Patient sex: F
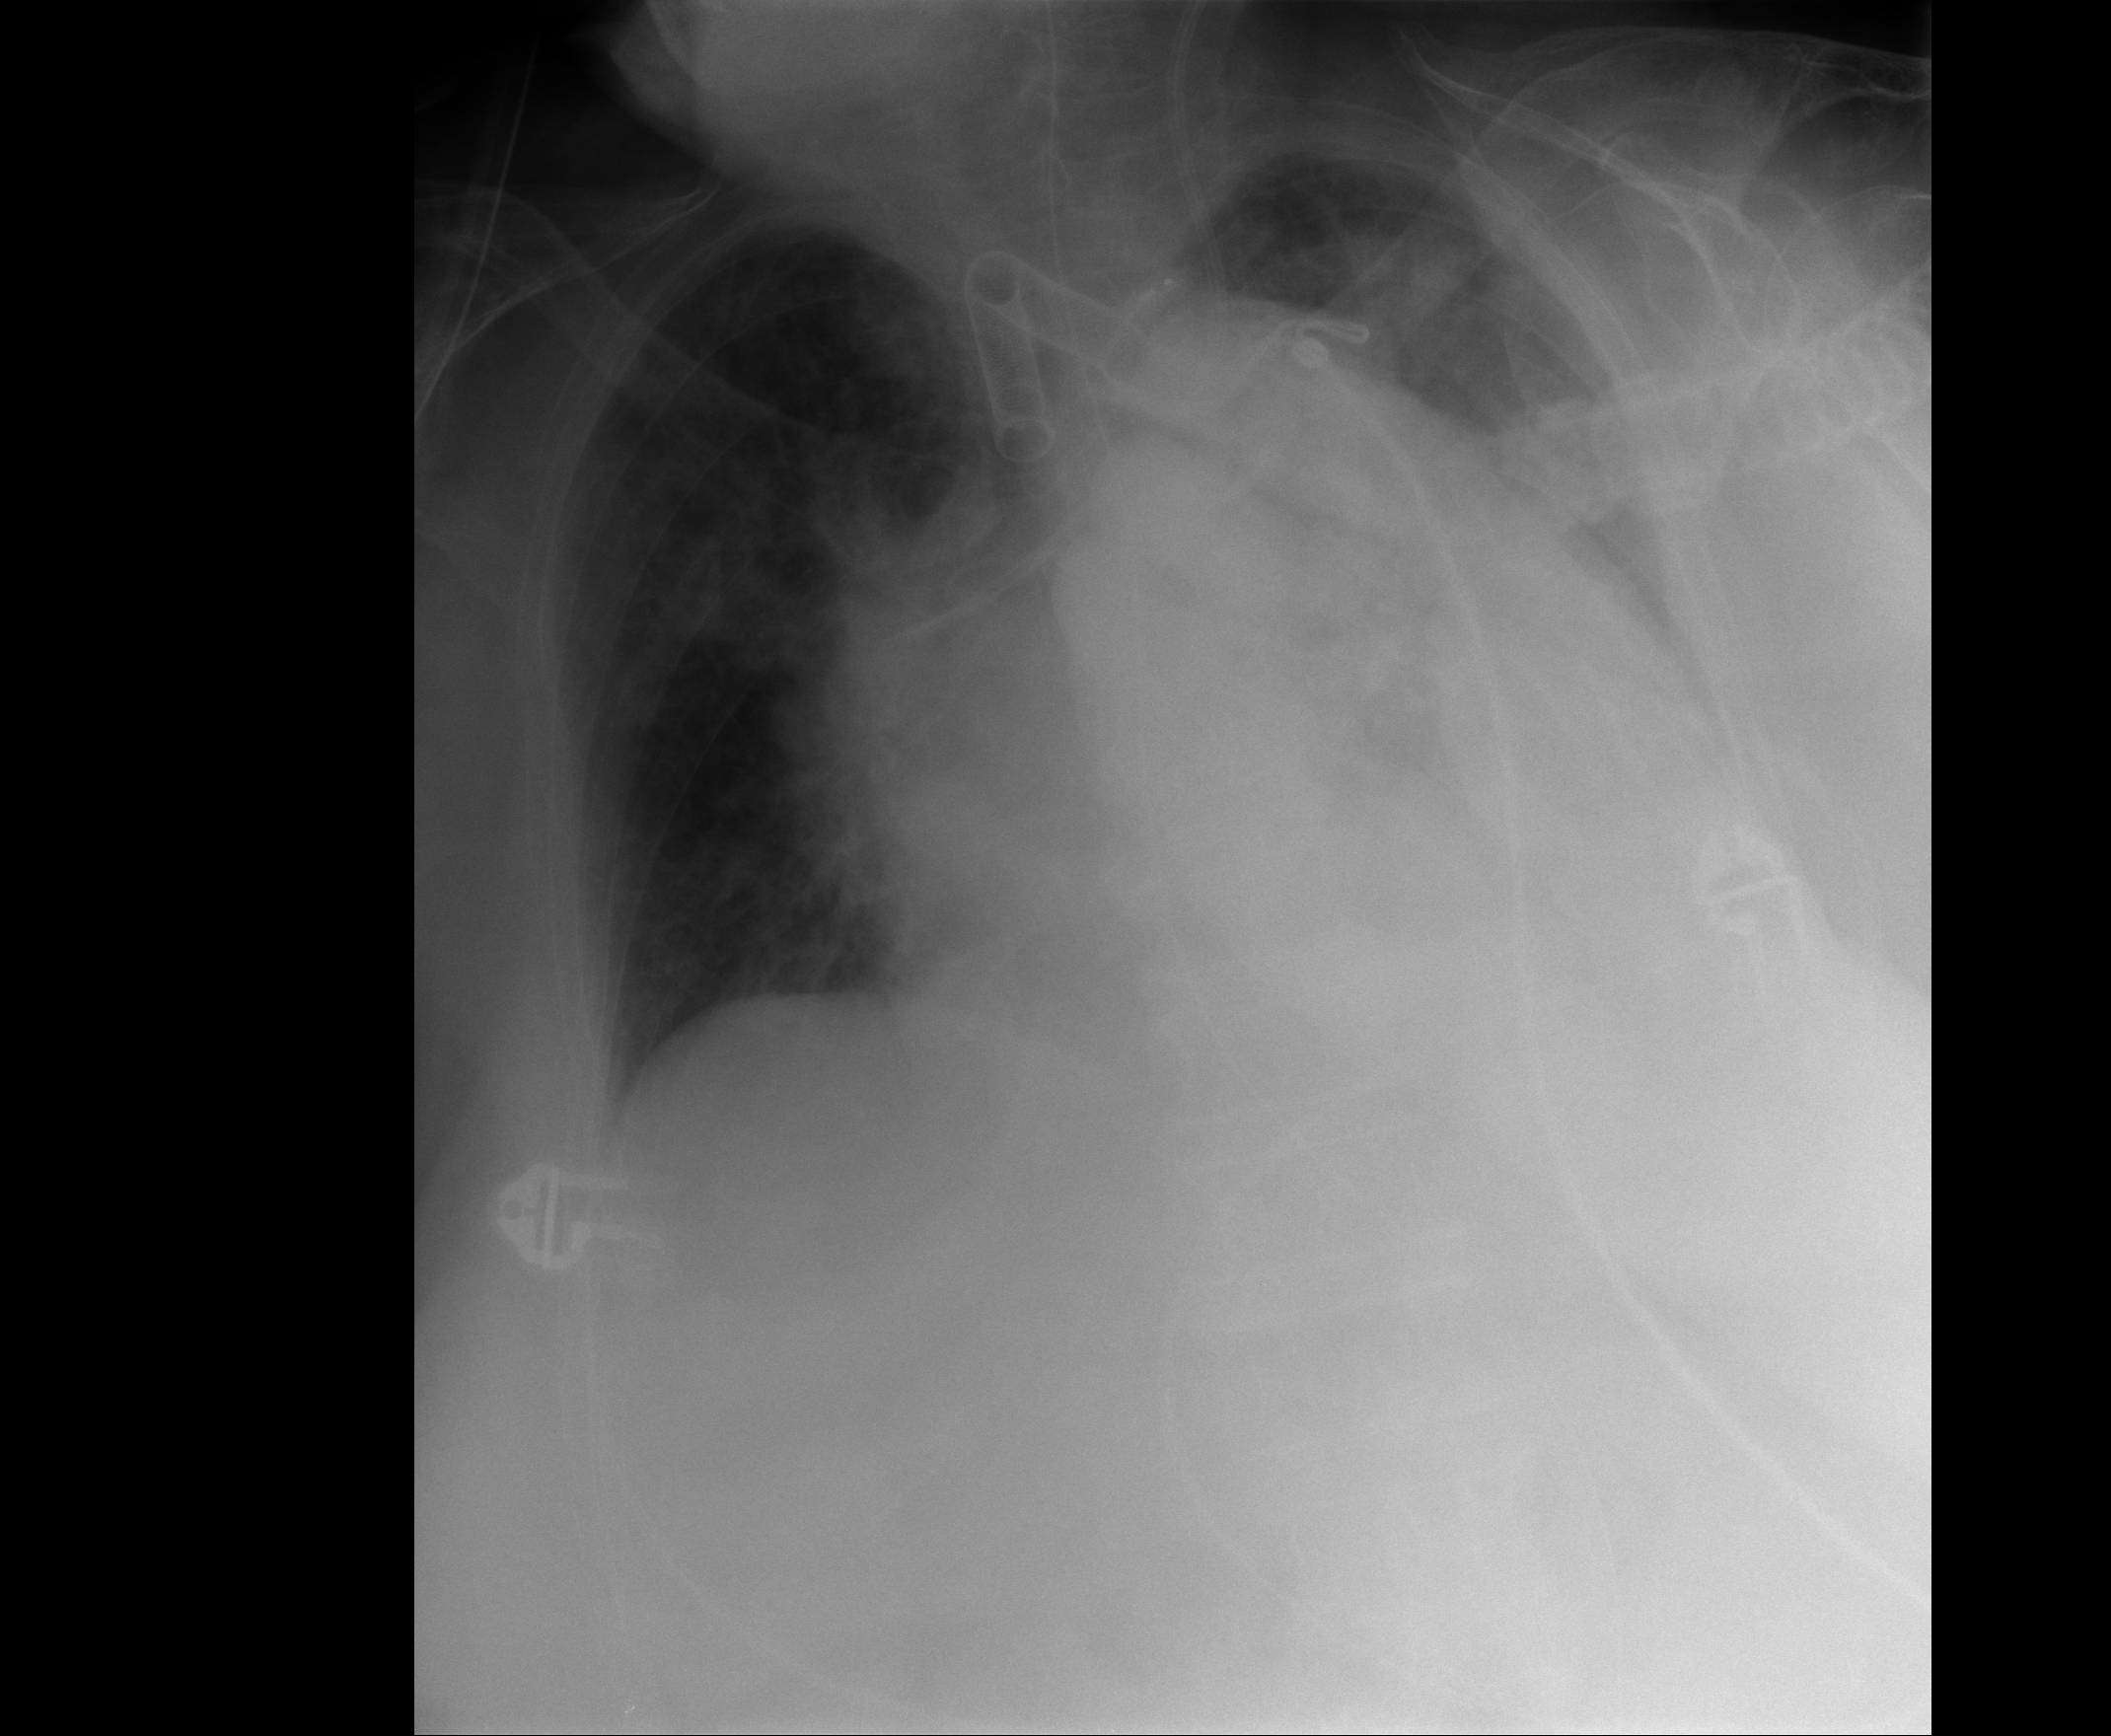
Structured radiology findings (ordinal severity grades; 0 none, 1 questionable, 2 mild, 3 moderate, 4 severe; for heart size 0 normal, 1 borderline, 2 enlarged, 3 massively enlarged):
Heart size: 2
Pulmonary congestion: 2
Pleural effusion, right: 1
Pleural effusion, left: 1
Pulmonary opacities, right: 0
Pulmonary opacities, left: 1
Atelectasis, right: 2
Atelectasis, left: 3